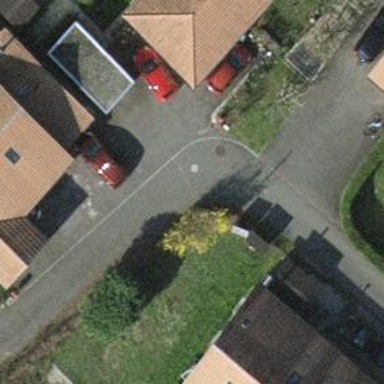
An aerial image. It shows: Alleyway designated as service road.